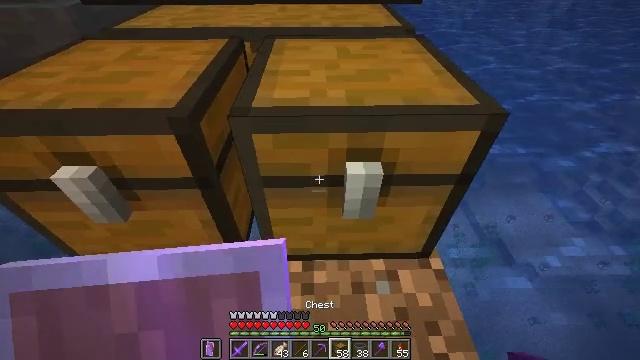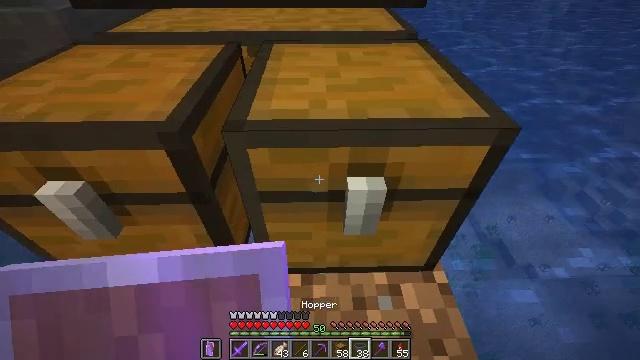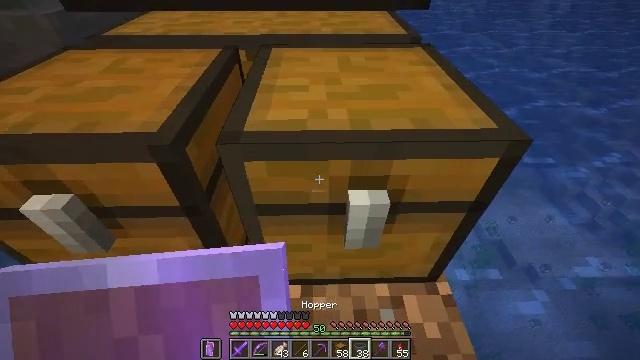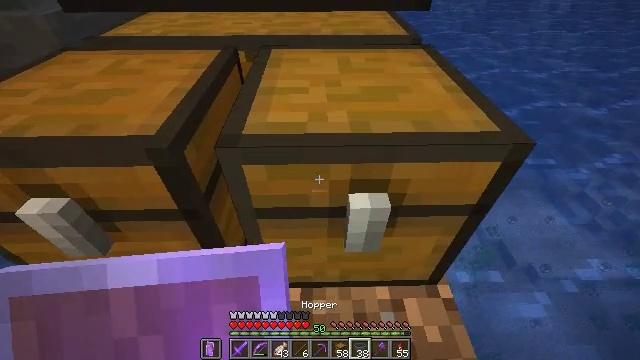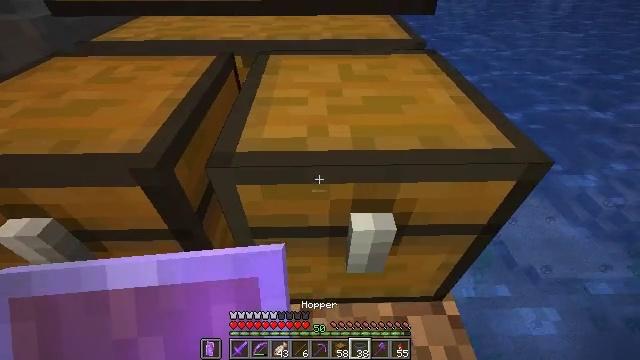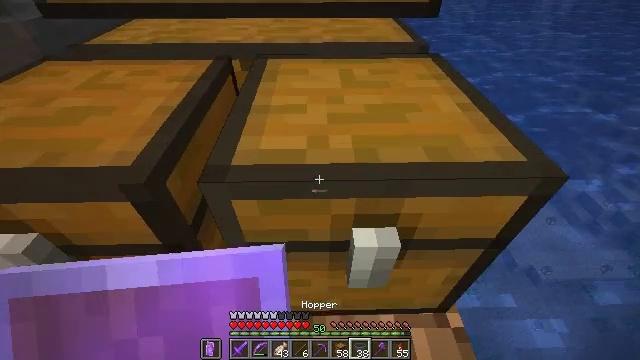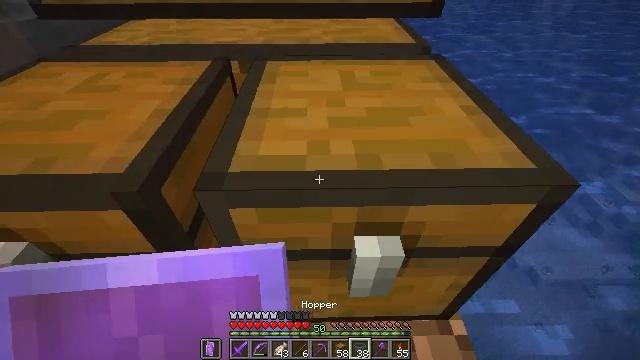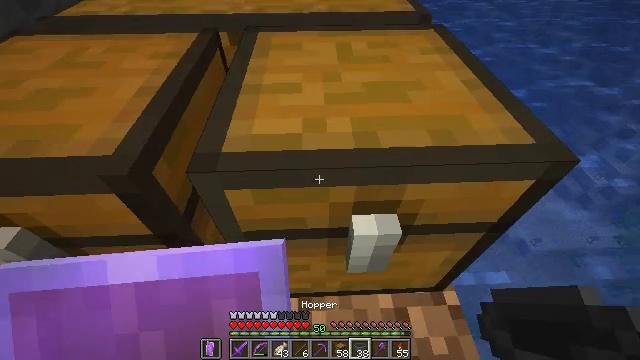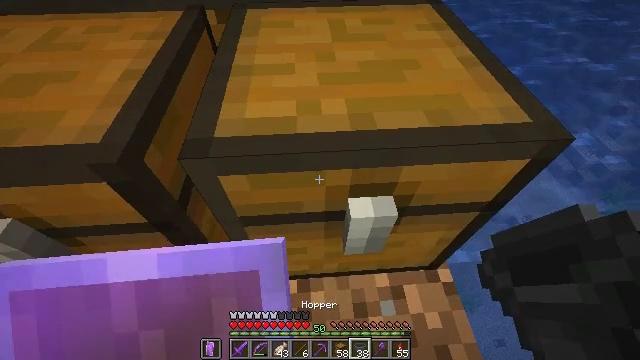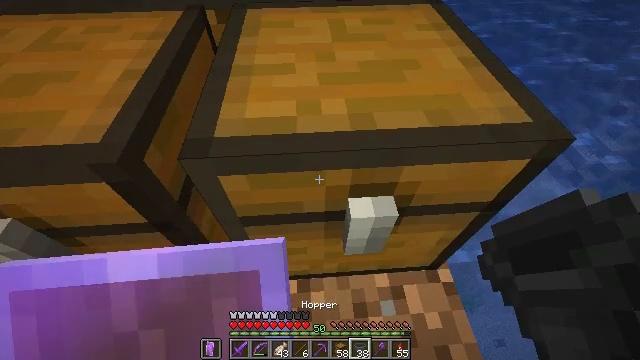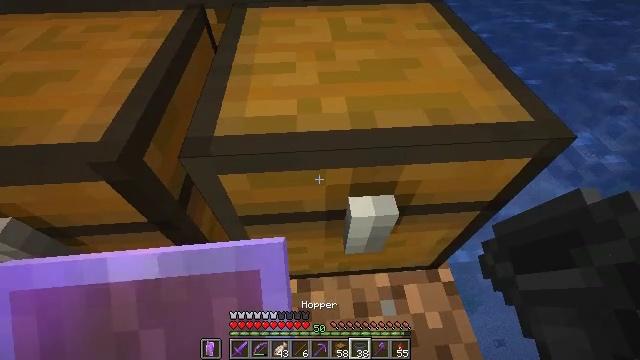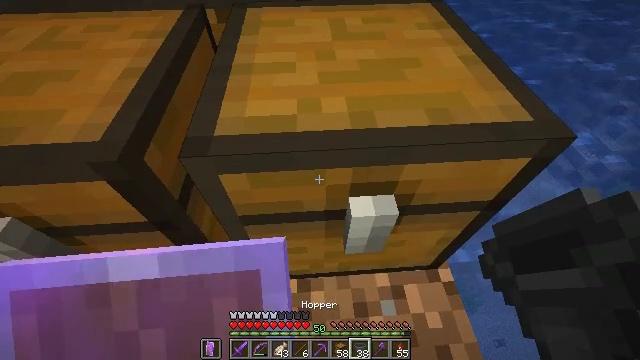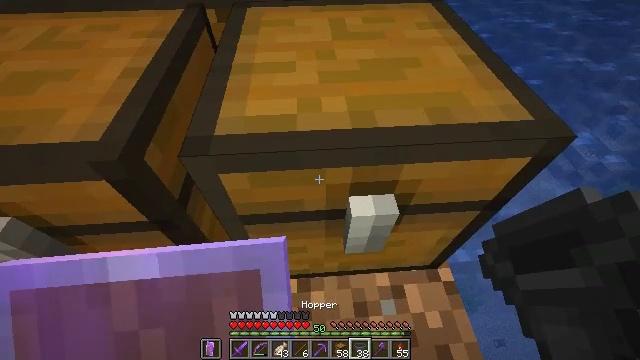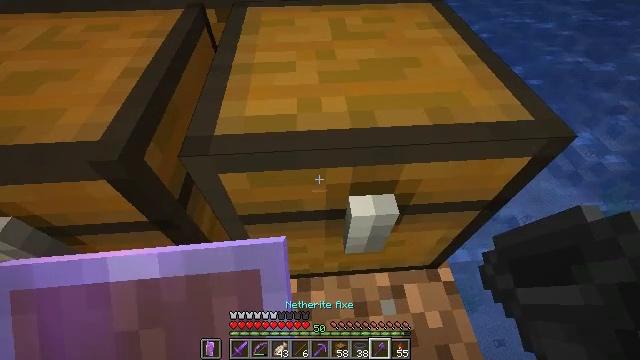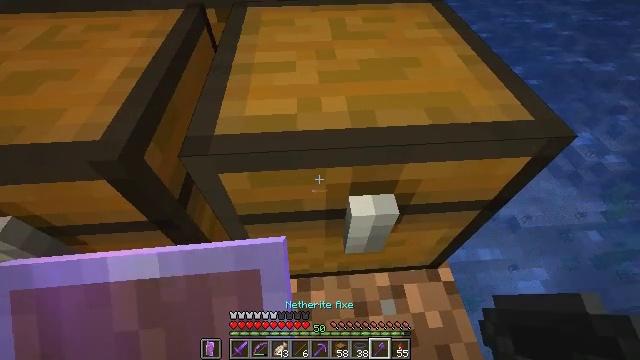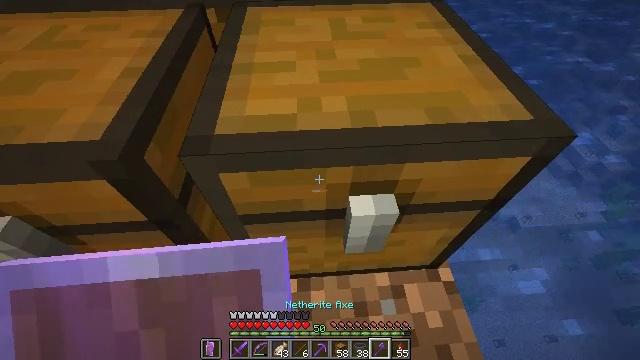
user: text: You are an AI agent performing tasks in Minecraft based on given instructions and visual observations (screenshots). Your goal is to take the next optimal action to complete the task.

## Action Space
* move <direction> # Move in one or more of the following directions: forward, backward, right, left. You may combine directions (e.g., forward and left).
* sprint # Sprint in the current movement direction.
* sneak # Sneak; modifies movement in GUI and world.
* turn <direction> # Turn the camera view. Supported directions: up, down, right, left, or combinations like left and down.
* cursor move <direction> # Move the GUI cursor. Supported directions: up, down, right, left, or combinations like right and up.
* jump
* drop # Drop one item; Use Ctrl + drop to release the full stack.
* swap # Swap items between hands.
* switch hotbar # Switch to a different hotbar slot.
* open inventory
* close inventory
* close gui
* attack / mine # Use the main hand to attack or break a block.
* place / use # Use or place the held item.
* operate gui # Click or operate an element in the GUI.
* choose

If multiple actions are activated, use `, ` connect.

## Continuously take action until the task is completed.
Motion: motion action
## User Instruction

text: Break the chest to retrieve items inside.
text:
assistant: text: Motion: move forward, sneak
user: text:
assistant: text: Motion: move forward, sneak
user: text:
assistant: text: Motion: move forward, sneak
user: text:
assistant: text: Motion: move forward, sneak
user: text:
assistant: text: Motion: sneak
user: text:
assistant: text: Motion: sneak
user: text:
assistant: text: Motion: sneak, turn right and down
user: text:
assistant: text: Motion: sneak, turn right and down
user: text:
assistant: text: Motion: sneak
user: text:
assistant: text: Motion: sneak
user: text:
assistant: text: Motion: sneak
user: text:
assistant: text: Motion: sneak
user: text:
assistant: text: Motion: sneak
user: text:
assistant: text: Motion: sneak
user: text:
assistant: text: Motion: sneak
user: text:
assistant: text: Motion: sneak
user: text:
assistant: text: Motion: move forward, sneak
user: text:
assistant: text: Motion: move forward, sneak
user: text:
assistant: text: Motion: move forward, sneak, attack / mine
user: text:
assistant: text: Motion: move forward, sneak, attack / mine
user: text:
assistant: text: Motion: move forward, sneak, turn left and down, attack / mine
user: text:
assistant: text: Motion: move forward, sneak, attack / mine
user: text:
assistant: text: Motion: move forward, sneak, attack / mine
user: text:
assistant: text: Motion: move forward, sneak, attack / mine
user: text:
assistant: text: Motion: move forward, sneak, attack / mine
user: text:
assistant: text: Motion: move forward, sneak, attack / mine
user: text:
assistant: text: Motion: move forward, sneak, attack / mine
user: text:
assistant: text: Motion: sneak, attack / mine